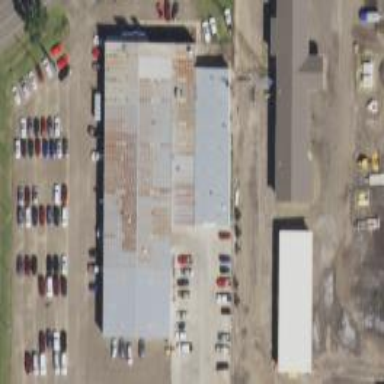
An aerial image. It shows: Building that houses car repair shop.